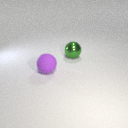
large purple rubber sphere in front of large green metal sphere